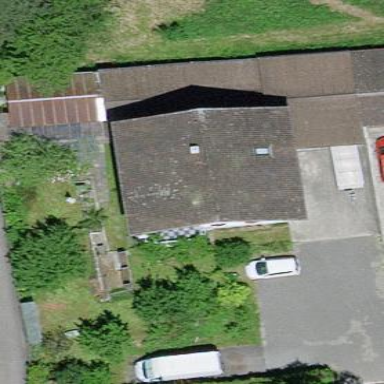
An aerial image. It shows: Residential building.